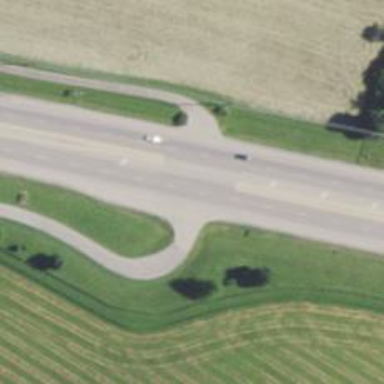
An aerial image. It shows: Trunk link highway.